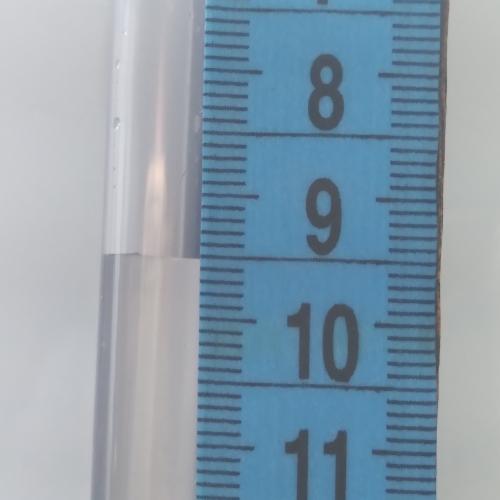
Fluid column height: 9.5 cm